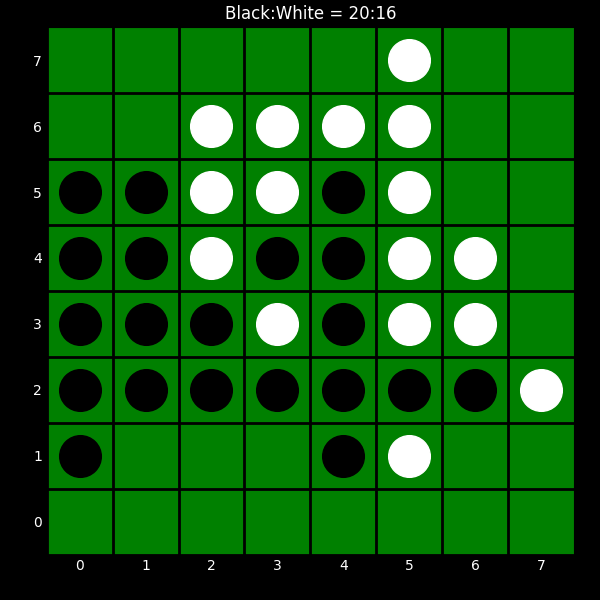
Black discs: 20
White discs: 16